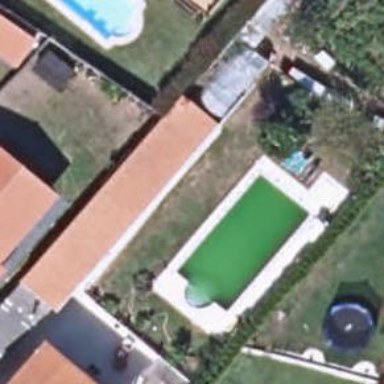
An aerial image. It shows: Swimming pool located in leisure land.